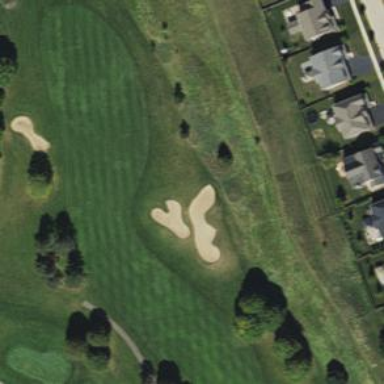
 part of golf course fairway. It is used for the sport of golf."